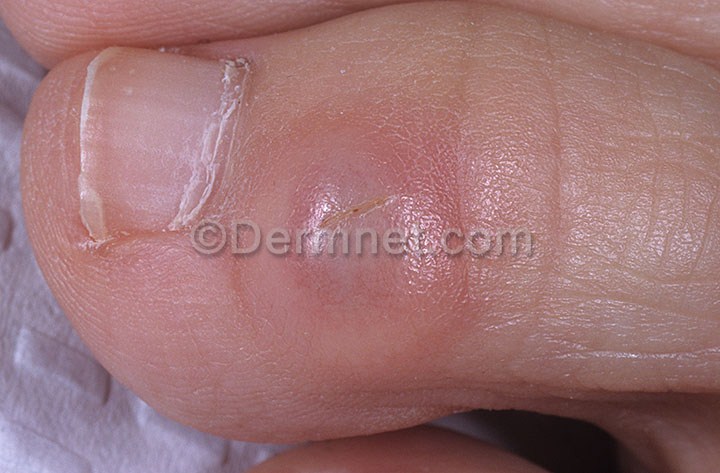
Disease: Nail Fungus and other Nail Disease